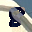
Label: 8